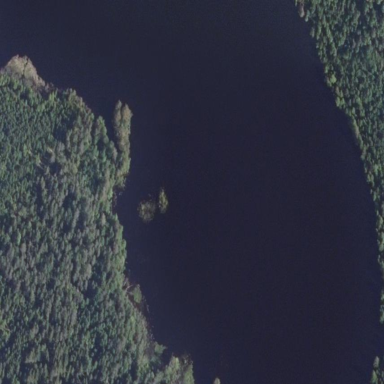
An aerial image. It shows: Swampy wetland area.